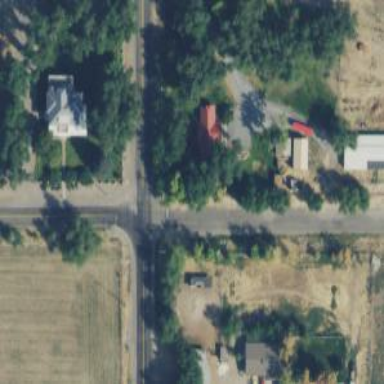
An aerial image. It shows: Stop road.